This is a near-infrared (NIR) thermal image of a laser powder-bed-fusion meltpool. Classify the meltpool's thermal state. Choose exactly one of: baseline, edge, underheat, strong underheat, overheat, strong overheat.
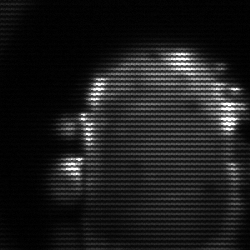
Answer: baseline